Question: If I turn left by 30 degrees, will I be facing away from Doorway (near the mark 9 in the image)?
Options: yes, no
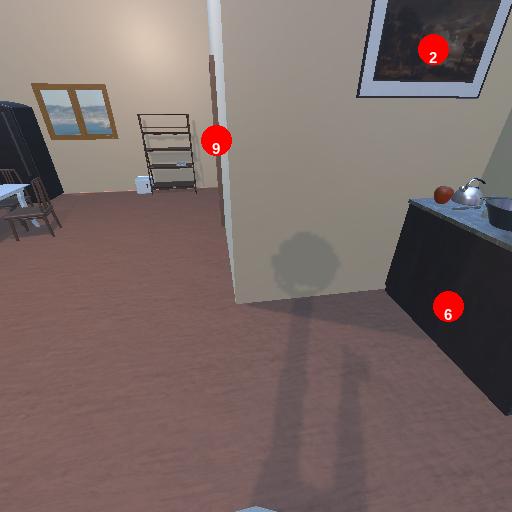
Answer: yes